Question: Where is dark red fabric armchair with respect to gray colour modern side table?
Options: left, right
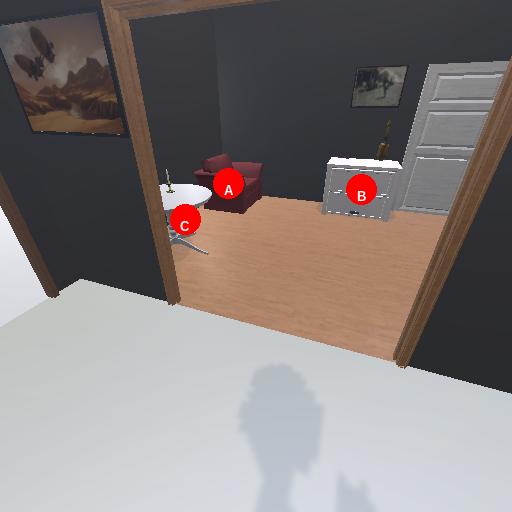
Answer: left